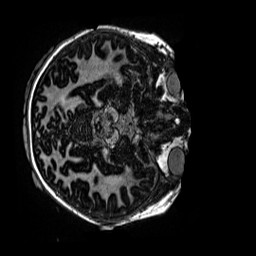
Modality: MP2RAGE
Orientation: axial
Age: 11
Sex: female
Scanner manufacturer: siemens
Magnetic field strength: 3 T
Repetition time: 4 s
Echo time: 0.00299 s